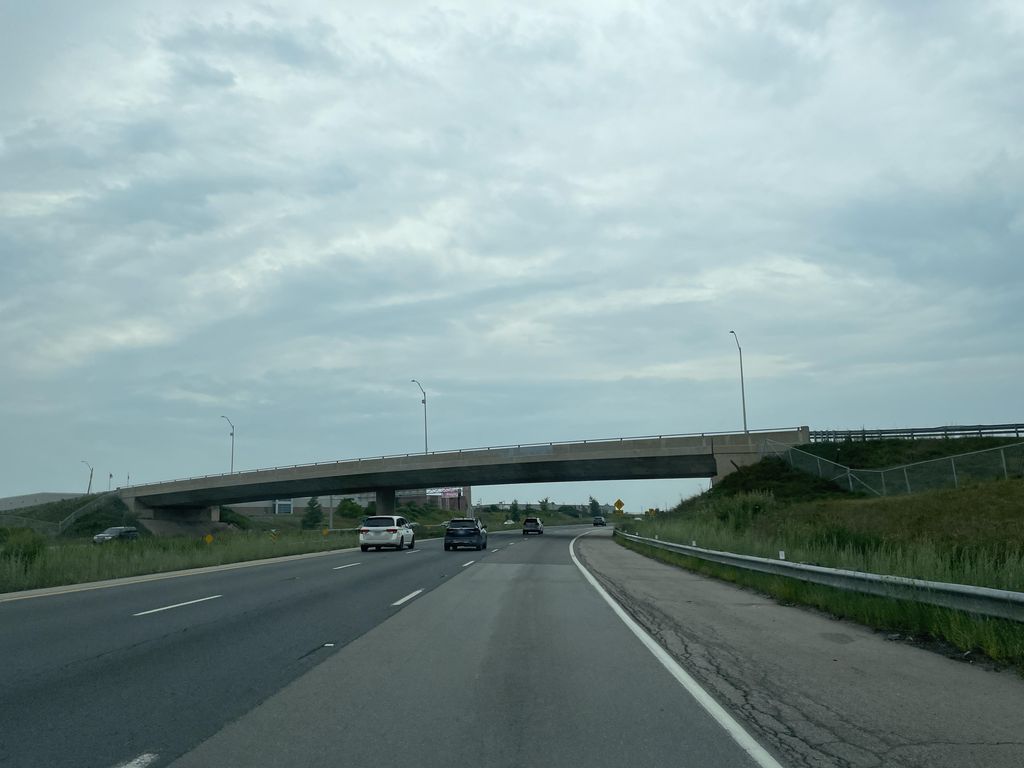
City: hamilton